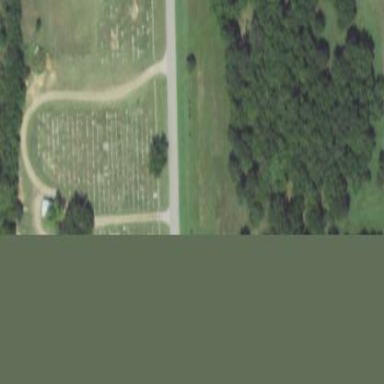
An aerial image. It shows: Cemetery with graves.